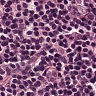
Metastatic tissue present: no